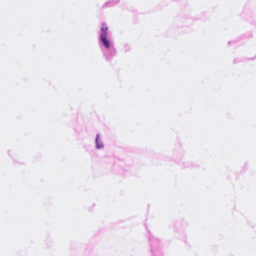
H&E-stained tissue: Breast